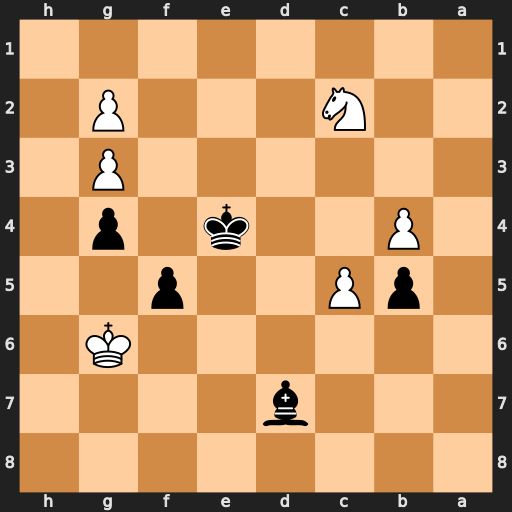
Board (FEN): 8/3b4/6K1/1pP2p2/1P2k1p1/6P1/2N3P1/8
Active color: b
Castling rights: -
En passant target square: -
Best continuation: Kd3 Na3 Kc3